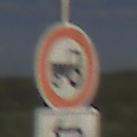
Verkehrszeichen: VerbotKraftfahrzeugeZuegeNichtSchneller25
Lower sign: RichtungsangabeDurchPfeile2
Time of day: MorningAfternoon
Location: Outdoor (RoadRail)
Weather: PartlyCloudy
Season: NotSpecified
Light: Natural